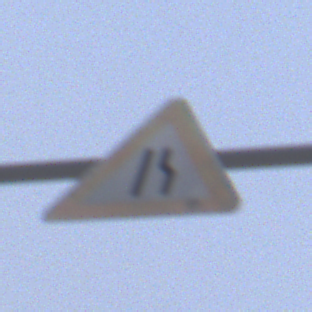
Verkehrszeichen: EinseitigVerengteFahrbahnRechts
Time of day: SunriseSunset
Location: Outdoor (Beach)
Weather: Overcast
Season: NotSpecified
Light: Natural